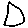
Label: triangle